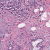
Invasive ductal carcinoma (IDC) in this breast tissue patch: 1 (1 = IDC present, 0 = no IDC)